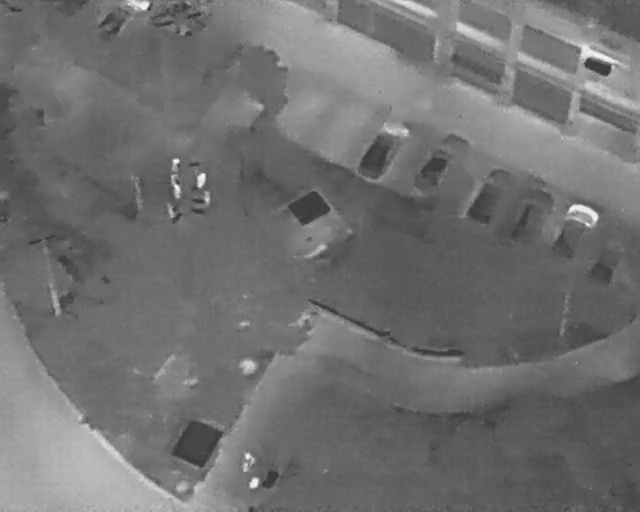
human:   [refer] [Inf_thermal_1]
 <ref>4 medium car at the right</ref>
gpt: <box>[[71, 35, 81, 40, 30], [77, 39, 87, 45, 26], [84, 42, 94, 48, 26], [91, 48, 98, 53, 26]]</box>

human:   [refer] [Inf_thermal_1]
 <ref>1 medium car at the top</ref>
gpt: <box>[[54, 25, 64, 32, 28]]</box>